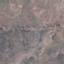
Label: HerbaceousVegetation